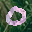
Label: 0